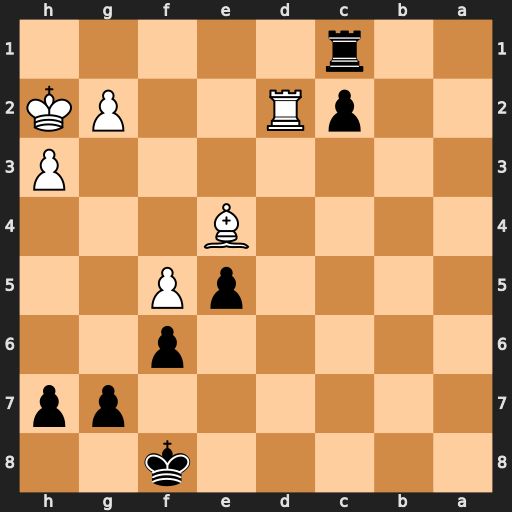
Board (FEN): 5k2/6pp/5p2/4pP2/4B3/7P/2pR2PK/2r5
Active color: b
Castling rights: -
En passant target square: -
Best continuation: Rh1+ Kxh1 c1=Q+